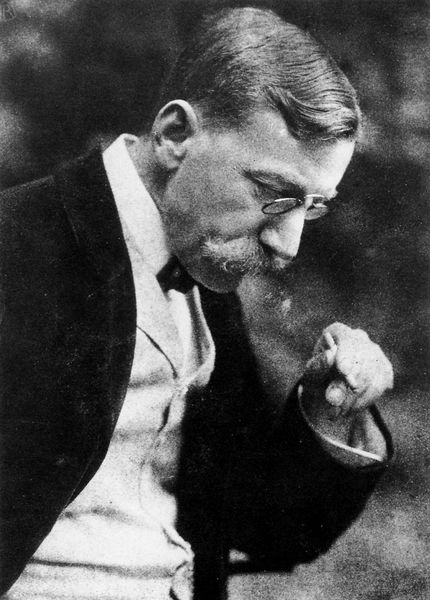
Titel: Porträt des Arztes und des Amateurfotografen Eduard Arning
Künstler: Rudolf Dührkoop
Schlagwörter: baum, dunkel, feuer, hand, kopf, mann, weiß, bäume, finger, frankreich, frisur, geste, grau, haar, hell, hintergrund, licht, nase, ohr, profil, schwarz, stirn, blick, alt, anzug, bart, hemd, jacke, schnurrbart, augen, gesicht, kragen, bildnis, portrait, porträt, schauen, rauch, auge, haare, gebeugt, kinn, locke, scheitel, wald, deutschland, weis, frack, schnäuzer, schnauz, krawatte, nahaufnahme, rauchen, zigarre, seitenscheitel, glanz, nachdenklich, gedanken, knöpfe, fliege, jackett, sakko, schnauzbart, schnauzer, jacket, weste, unscharf, foto, fotografie, photographie, unten, denken, schwarzweiss, brille, denker, manschette, anschauen, kneifer, zwickel, zwicker, wissenschaftler, betrachten, photo, otto, beugen, rauchend, zigarette, raucher, forscher, fot, tolle, gel, photografie, haarlocke, zwinger, mensh, fridur, pomade, jacje, nasenzwicker, au, 19. jahrhundert, betrachtend, jahrhundertwende kneifer mittelscheitel, dirgent, proffessor